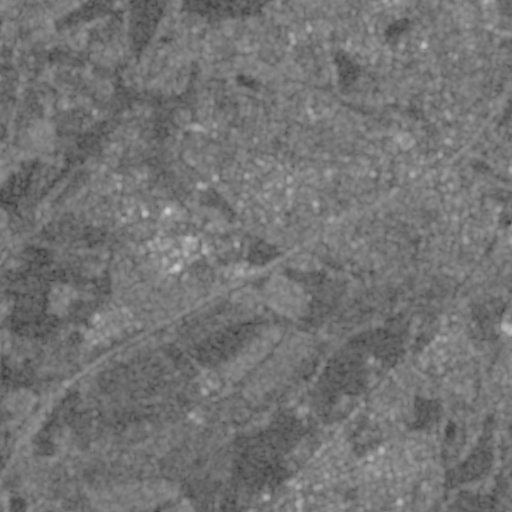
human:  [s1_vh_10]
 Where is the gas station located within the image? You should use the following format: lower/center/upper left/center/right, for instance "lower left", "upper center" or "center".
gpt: The gas station is located in the center right of the image.
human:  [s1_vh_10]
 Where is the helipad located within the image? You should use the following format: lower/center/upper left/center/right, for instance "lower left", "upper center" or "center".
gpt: The helipad is located in the lower center of the image.
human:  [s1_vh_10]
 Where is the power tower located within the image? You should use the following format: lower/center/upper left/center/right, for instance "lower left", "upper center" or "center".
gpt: The power tower is located in the lower left of the image.
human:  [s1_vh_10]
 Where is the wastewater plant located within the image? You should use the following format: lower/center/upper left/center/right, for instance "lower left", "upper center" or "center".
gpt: The wastewater plant is located in the center right of the image.
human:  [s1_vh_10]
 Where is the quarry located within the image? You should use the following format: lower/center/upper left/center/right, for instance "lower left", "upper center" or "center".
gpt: There is no quarry in the image.

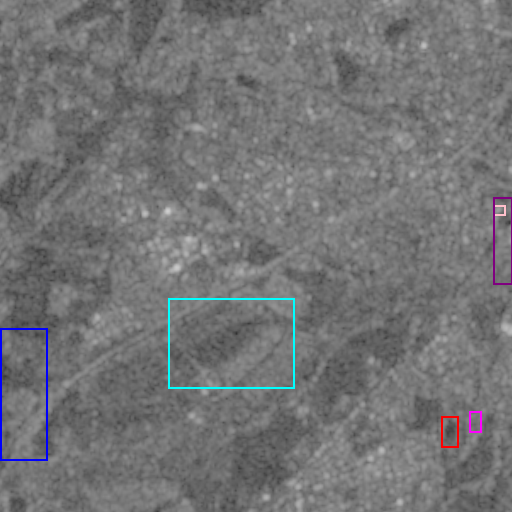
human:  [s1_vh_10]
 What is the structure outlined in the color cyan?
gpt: The structure outlined in cyan is a crop field.
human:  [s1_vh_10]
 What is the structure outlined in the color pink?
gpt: The structure outlined in pink is a gas station.
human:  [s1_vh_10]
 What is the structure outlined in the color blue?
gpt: The structure outlined in blue is a park.
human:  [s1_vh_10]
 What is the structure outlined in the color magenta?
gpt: The structure outlined in magenta is a parking lot.
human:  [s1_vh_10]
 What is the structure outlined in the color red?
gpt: The structure outlined in red is a stadium.
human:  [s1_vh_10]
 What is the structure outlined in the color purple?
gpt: The structure outlined in purple is a wastewater plant.
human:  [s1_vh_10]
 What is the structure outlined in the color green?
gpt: There is no green outline.